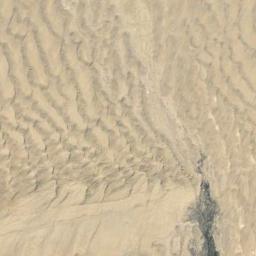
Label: desert